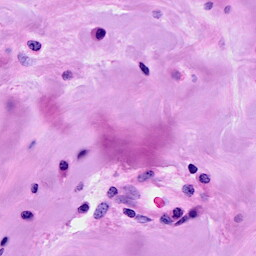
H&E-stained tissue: Breast